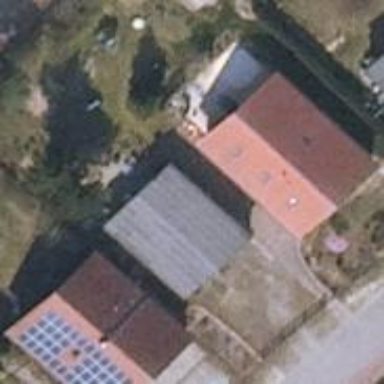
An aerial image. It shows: Simple house.